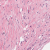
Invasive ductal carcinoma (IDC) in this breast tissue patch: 0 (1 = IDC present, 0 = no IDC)